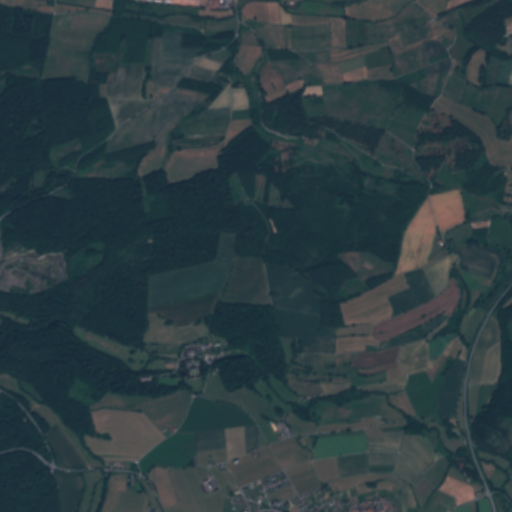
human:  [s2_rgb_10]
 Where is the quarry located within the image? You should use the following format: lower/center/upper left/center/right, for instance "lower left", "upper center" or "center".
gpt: The quarry is located in the center left of the image.
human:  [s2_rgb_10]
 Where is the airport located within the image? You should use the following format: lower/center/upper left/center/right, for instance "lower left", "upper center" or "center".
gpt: There is no airport in the image.